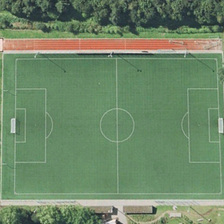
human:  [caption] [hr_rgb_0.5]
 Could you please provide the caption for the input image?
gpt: many trees are planted around the playground .

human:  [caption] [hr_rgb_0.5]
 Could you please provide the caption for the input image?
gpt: next to the red track is a green football field .

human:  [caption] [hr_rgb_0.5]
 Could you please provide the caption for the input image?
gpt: many trees are planted around the playground .

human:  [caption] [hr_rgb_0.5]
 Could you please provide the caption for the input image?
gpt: next to the red track is a green football field .

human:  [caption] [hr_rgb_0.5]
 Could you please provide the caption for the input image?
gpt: next to the red track is a green football field .